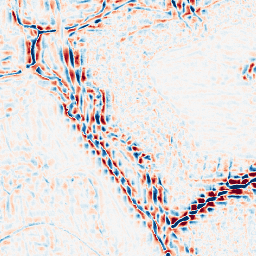
Category: wavelet
Decomposition family: wavelet_reverse_biorthogonal
Decomposition parameters: wavelet: rbio5.5
level: 3
Upsampling method: cubic_catmull_rom
Upsampling parameters: scale: 2
Upsampling scale: 2